Question: I want the result to be exact as the given image.
How can I create a slant button like the image given below?

I don't want to use image as backgroud.
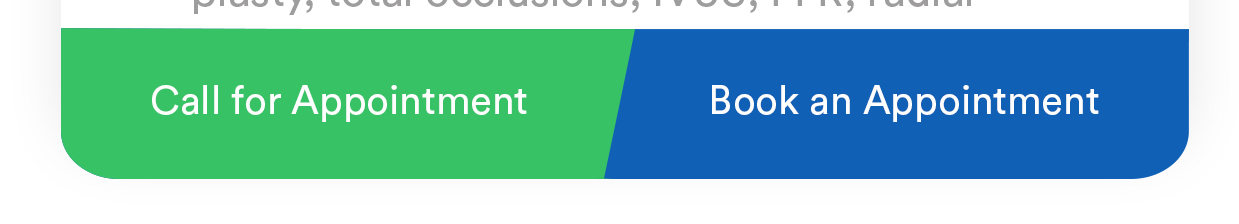
Answer: <URL>
I'll leave the colors to you but here's what I did:
'''
@IBOutlet var callButton: UIButton!
@IBOutlet var bookButton: UIButton!
func createSlantOnButton() {
let buttonSlant = 10 as CGFloat //Change this to change the slant angle
let buttonHeight = bookButton.bounds.height
let buttonWidth = bookButton.bounds.width
let customButton = bookbutton
customButton!.backgroundColor = UIColor.green
callButton.backgroundColor = UIColor.green
let drawView = UIBezierPath()
drawView.move(to: CGPoint(x: 100.0, y: 0.0))
drawView.addLine(to: CGPoint(x: buttonWidth, y: 0.00))
drawView.addLine(to: CGPoint(x: buttonWidth, y: buttonHeight))
drawView.addLine(to: CGPoint(x: 00.0, y: buttonHeight))
drawView.addLine(to: CGPoint(x: buttonSlant, y: 00.0))
drawView.close()
let layer = CAShapeLayer()
layer.fillColor = UIColor.blue.cgColor
layer.strokeColor = UIColor.blue.cgColor
layer.path = drawView.cgPath
customButton!.layer.addSublayer(layer)
self.view.addSubview(customButton!)
}
override func viewDidLoad() {
super.viewDidLoad()
createSlantOnButton()
}
'''
Copy and Paste that, hook up your buttons. Let me know how you go